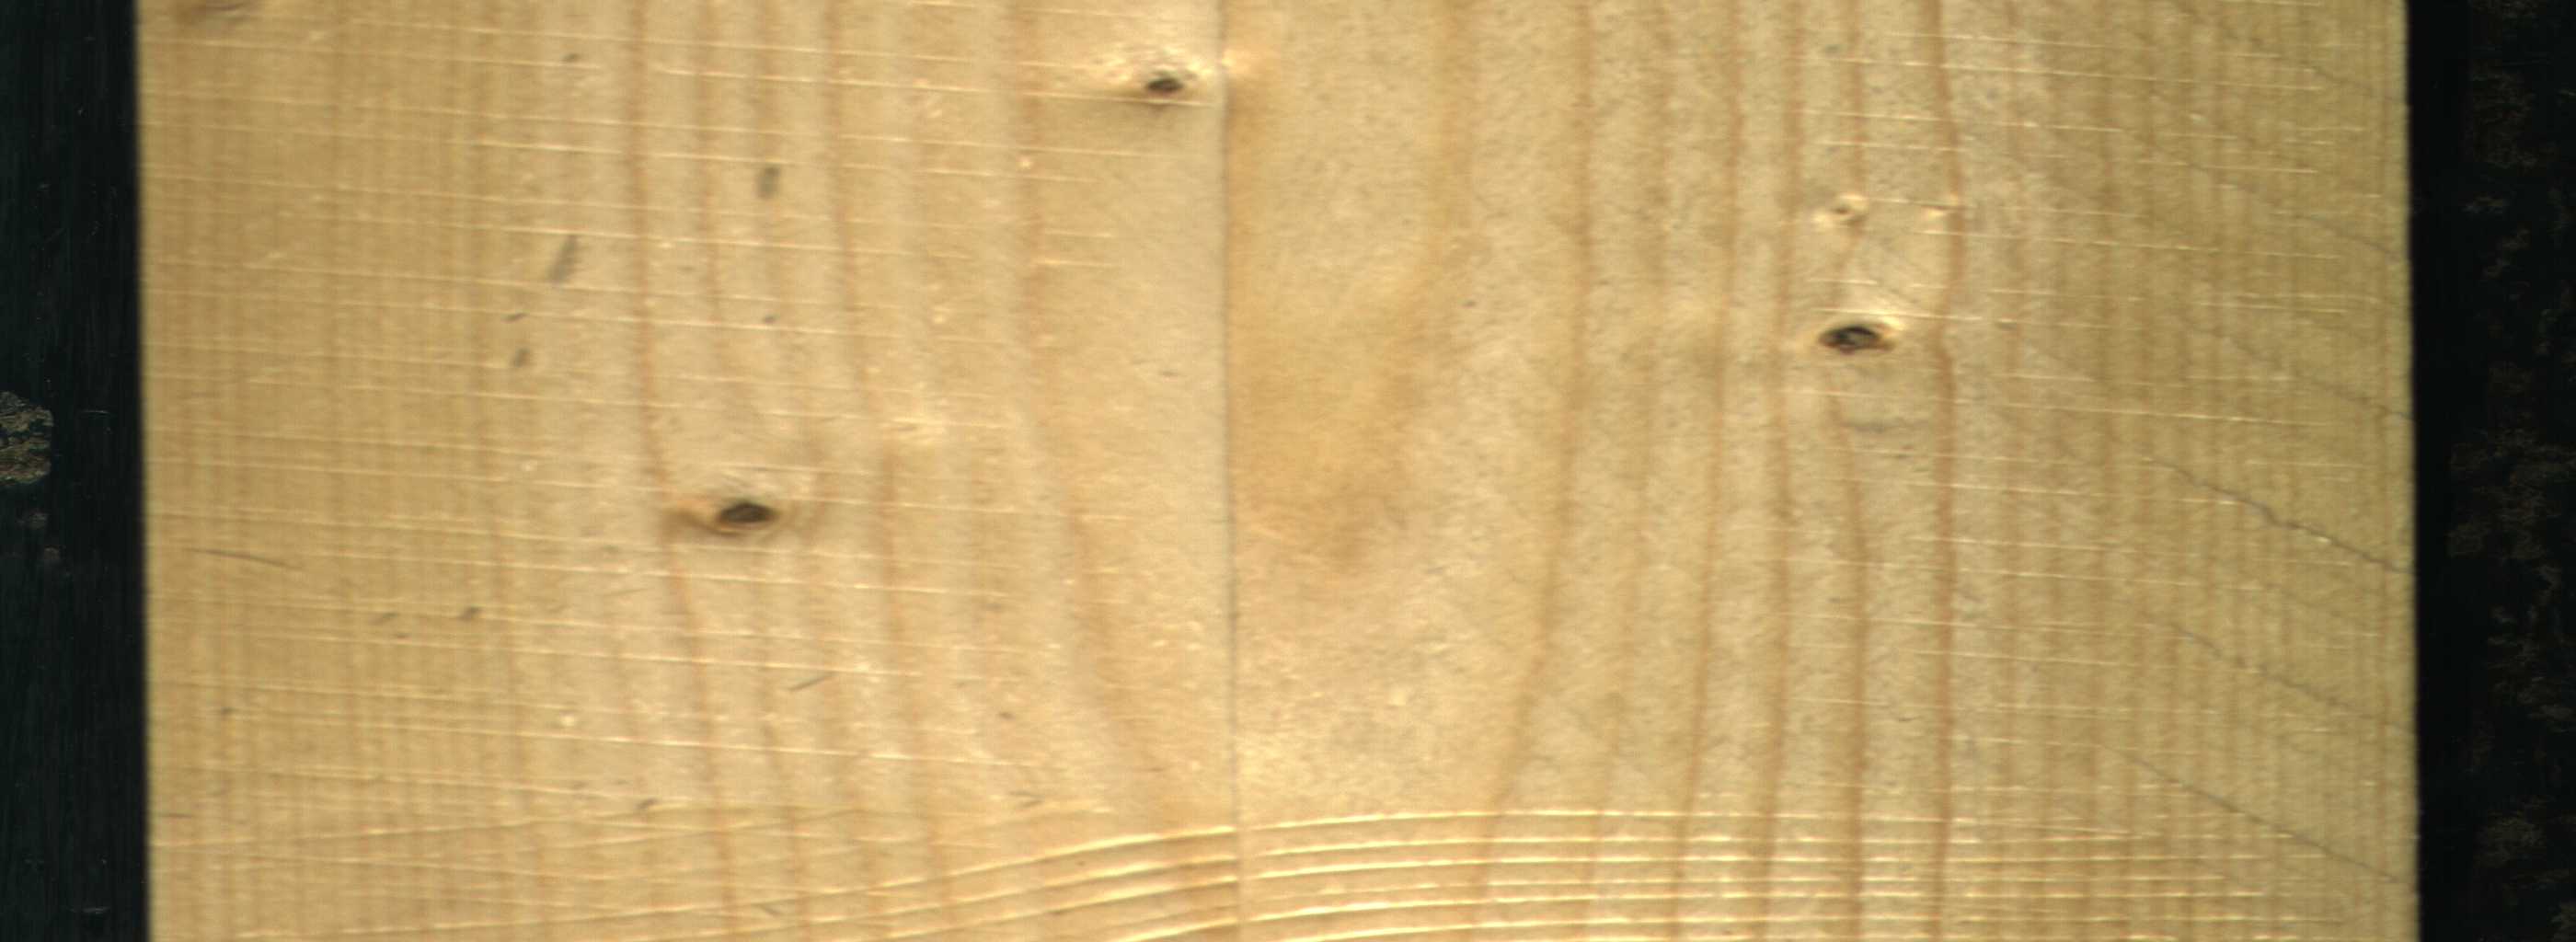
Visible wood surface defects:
Dead_Knot
Live_Knot
Live_Knot